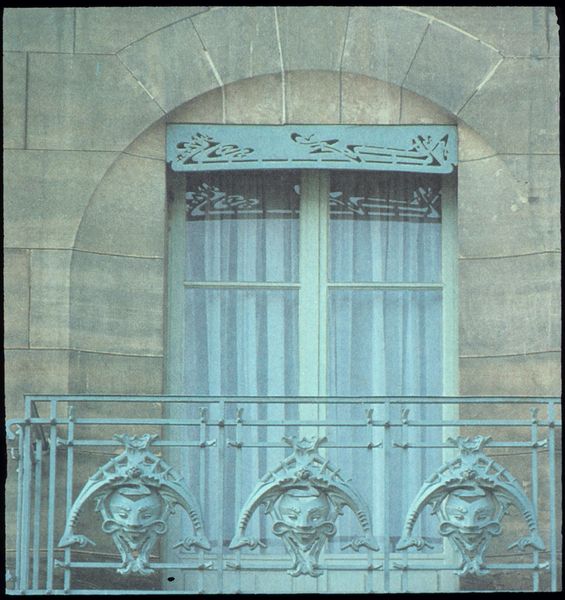
Titel: Castel Béranger (Balustrade)
Künstler: Henri Labrouste
Standort: Paris
Institution: Castel-Béranger
Schlagwörter: blau, flügel, kopf, schatten, weiß, grün, ausschnitt, blumen, braun, fenster, finger, glas, grau, holz, hut, köpfe, paris, schmuck, tür, türkis, gebäude, haus, schloss, beige, muster, ornament, bart, bärte, gesichter, wand, architektur, augen, falten, gesicht, rahmen, stein, steine, hände, vorhang, brüstung, gitter, haare, drei, balkon, lächeln, farbig, bogen, fassade, mauer, schriftzug, figuren, rundbogen, gardine, gardinen, jugendstil, vorhänge, detail, floral, ornamente, verzierung, metall, geländer, bronze, foto, fotografie, photographie, bögen, lachen, eisen, fugen, gusseisen, nische, schmiedeeisen, fensterladen, stangen, maske, fensterkreuz, fensterrahmen, sprossen, balustrade, jugenstil, kupfer, photo, fragment, quadrate, villa, geometrisch, fisch, schnörkel, arabisch, stäbe, mensche, sandstein, farbfoto, ballustrade, fensterflügel, blech, art nouveau, art decor, guimard, fische, schabracke, fesnter, markise, fratzen, monster, tein, etage, ahmen, steinblöcke, schlußstein, masken, patina, anischt, schmiedearbeit, grünspan, außenfassade, wassermann, store, balkongitter, balustradde, etagenwohnung, ferronnerie, horta, kunstschmiedearbeit, steinfassade, schucl, blattmasken, 2 flügel, drei masken, jusgendstil